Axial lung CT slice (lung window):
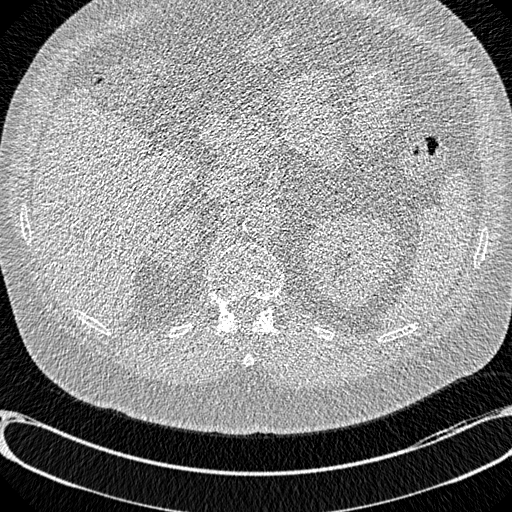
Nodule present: no